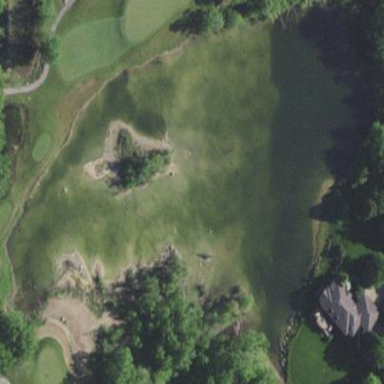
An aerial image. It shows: Water hazard in golf course. The hazard is natural water feature.